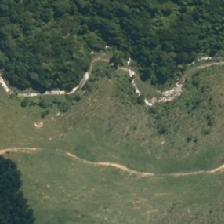
Land cover: manuka_kanuka